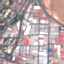
Land use / land cover: Industrial